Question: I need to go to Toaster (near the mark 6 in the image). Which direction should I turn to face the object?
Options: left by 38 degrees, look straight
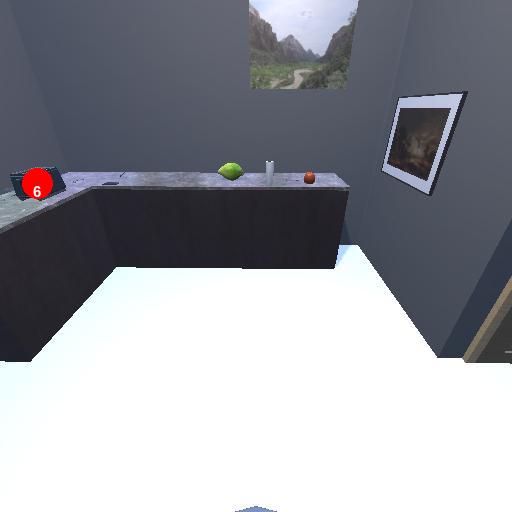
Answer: left by 38 degrees